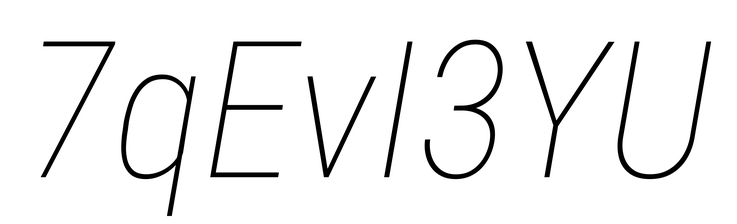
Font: Roboto-Italic_Condensed_Thin_Italic